Aerial crown-view tile of a tropical tree (Barro Colorado Island, Panama), acquired 20240611:
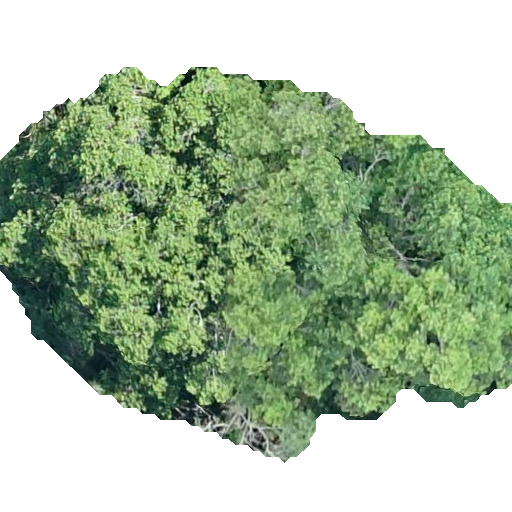
Species: Calophyllum longifolium
GBIF accepted scientific name: Calophyllum longifolium
Crown area: 238.016 m²